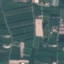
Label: PermanentCrop